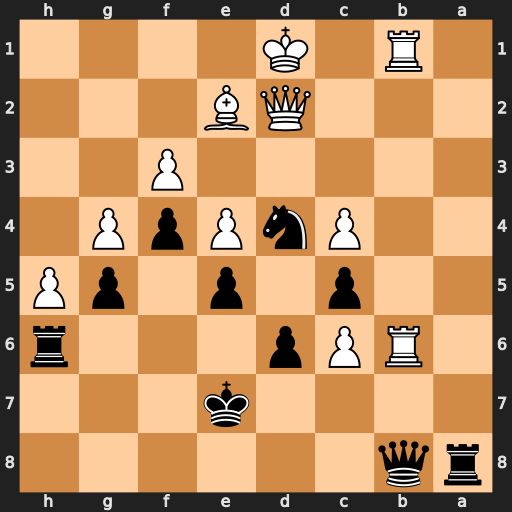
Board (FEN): rq6/4k3/1RPp3r/2p1p1pP/2PnPpP1/5P2/3QB3/1R1K4
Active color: b
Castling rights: -
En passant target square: -
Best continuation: Qxb6 Rxb6 Ra1+ Qc1 Rxc1+ Kxc1 Nxe2+ Kd1 Nd4